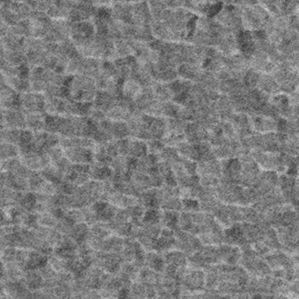
Label: frost